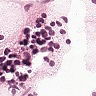
Metastatic tissue present: no